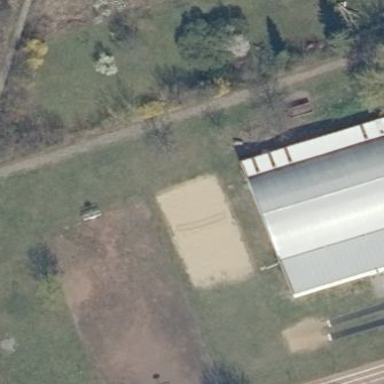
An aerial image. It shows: Basketball court in the leisure land pitch.